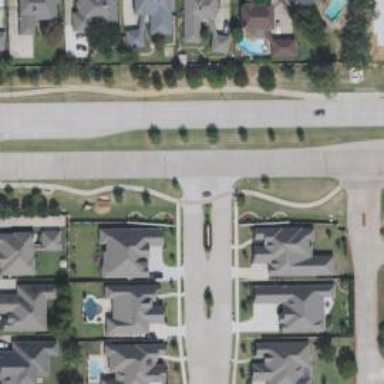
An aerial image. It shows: Secondary road.